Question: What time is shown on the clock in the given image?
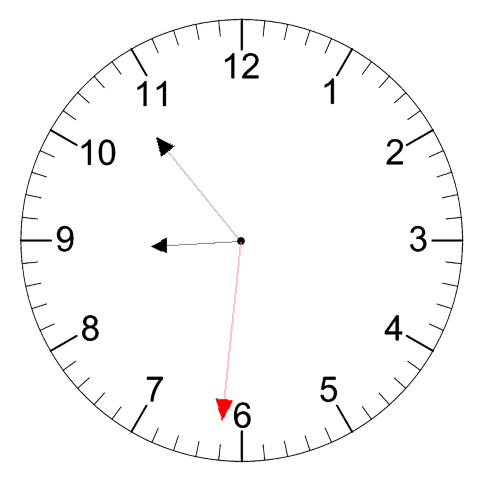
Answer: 08:53:31